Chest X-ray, PA view. Patient: 42 years old, sex F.
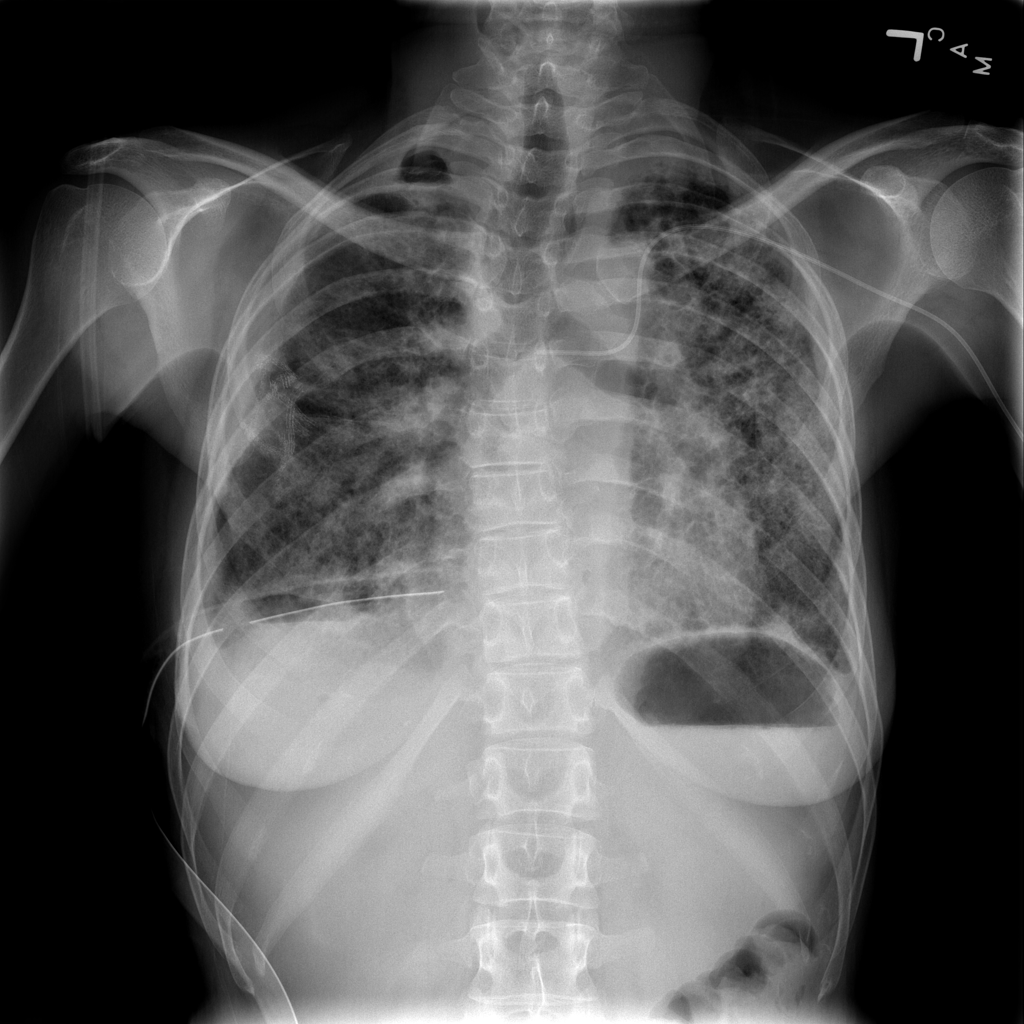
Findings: Pneumothorax